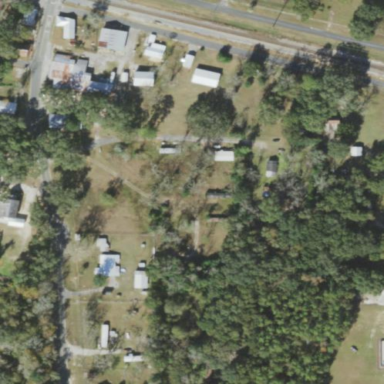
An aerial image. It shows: Residential area designated as trailer park.